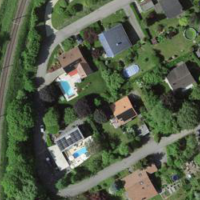
EUNIS habitat code: 55
Species observed at this site:
Prunus padus